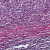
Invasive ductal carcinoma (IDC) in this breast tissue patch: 1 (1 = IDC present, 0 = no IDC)